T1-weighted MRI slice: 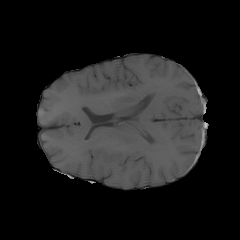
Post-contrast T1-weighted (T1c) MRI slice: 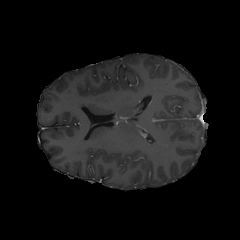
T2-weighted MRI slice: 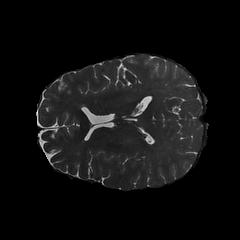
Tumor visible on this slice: no